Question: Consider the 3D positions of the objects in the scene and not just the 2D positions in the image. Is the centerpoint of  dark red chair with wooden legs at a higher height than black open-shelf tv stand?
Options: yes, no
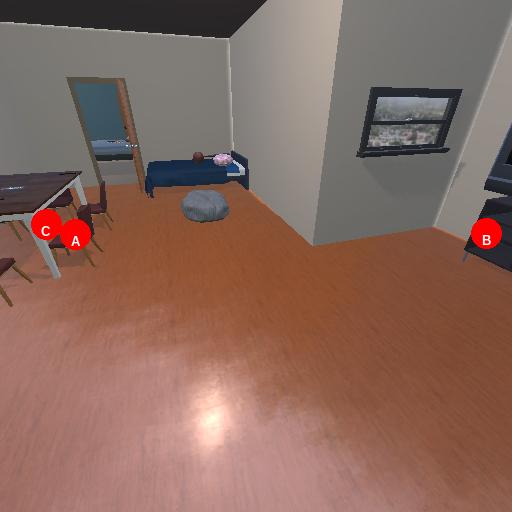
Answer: yes